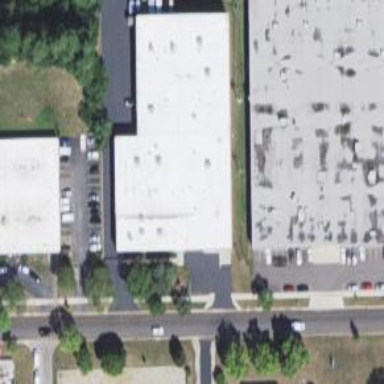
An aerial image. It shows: Warehouse.